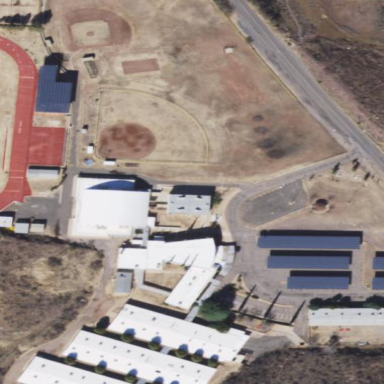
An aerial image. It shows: School.